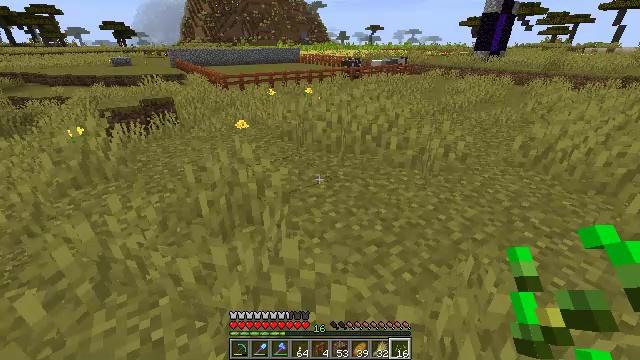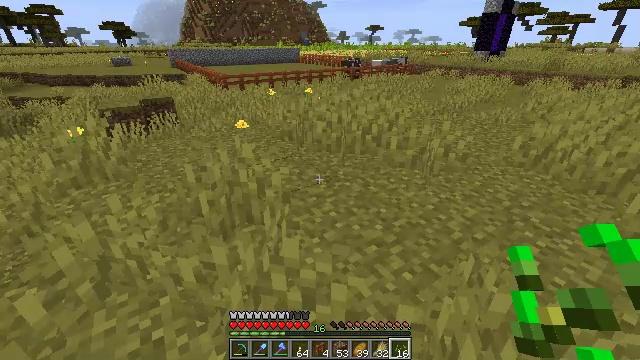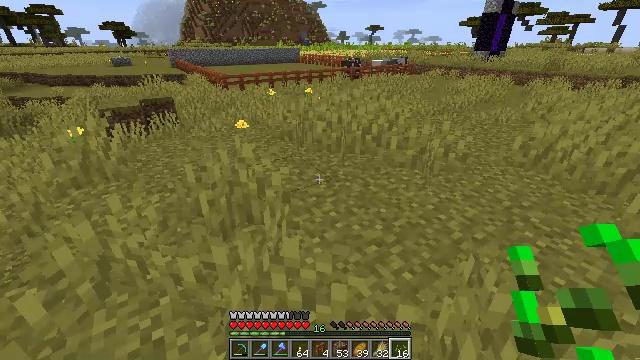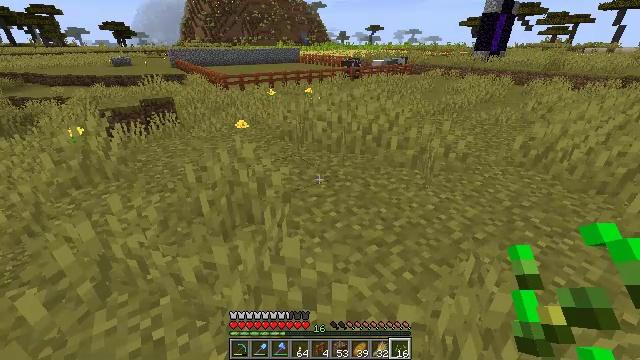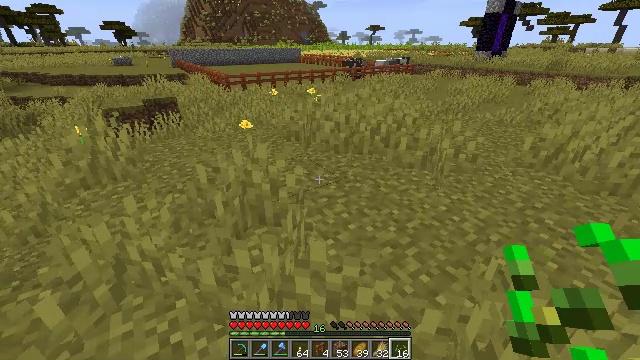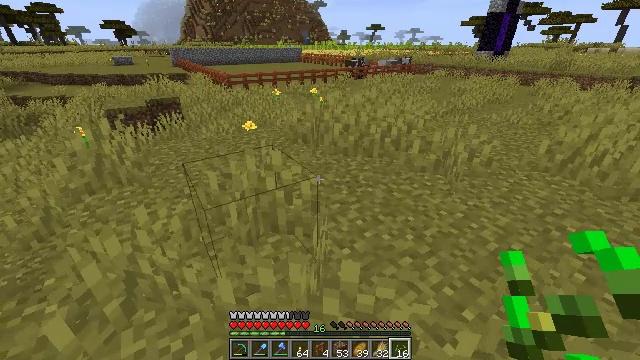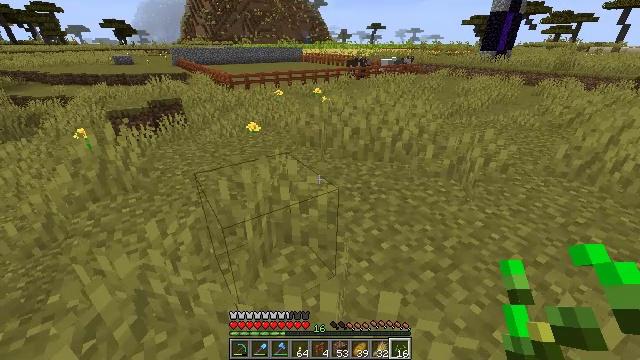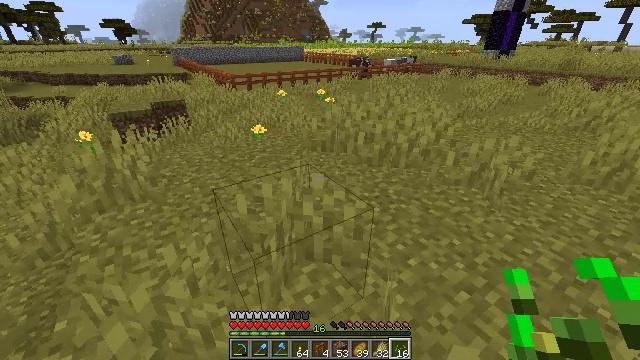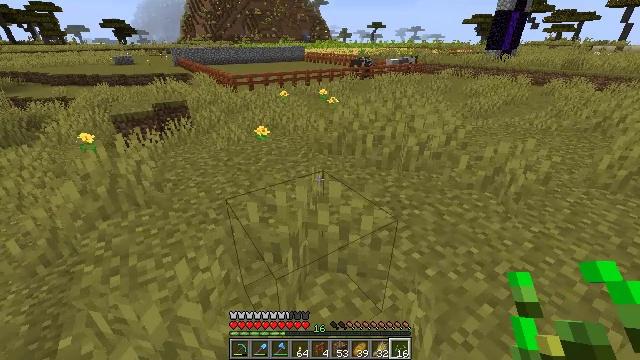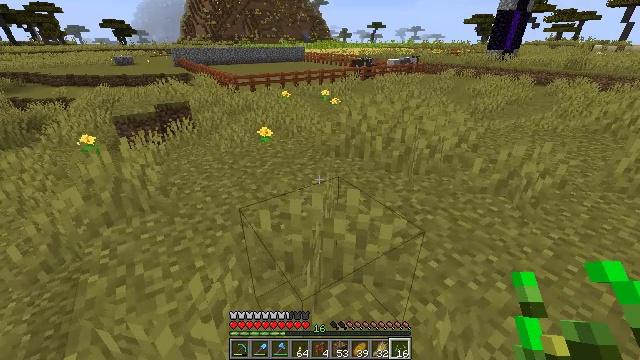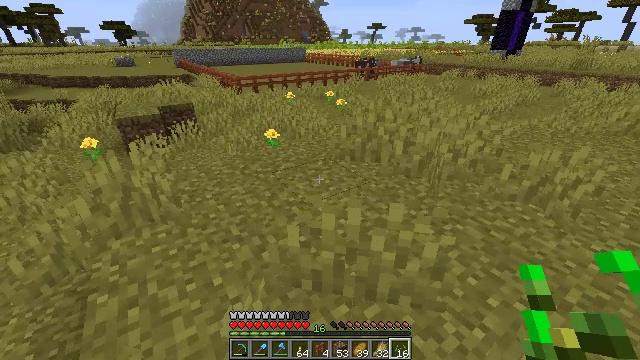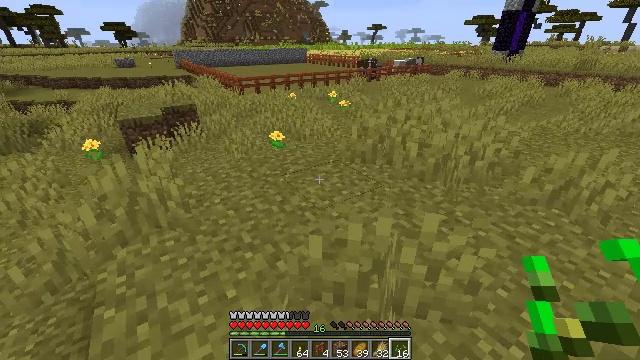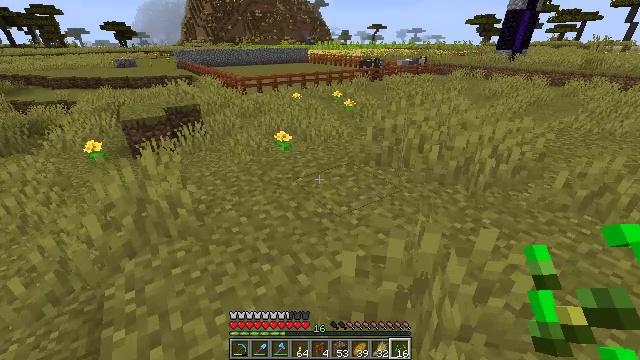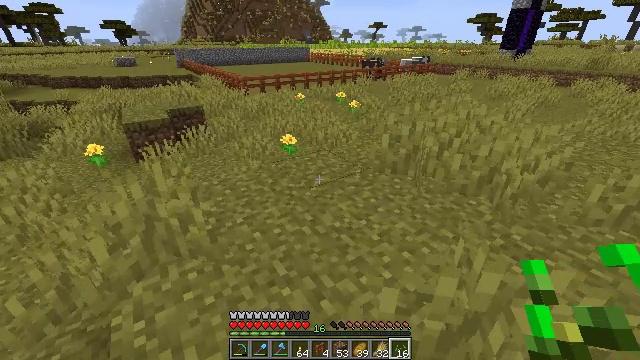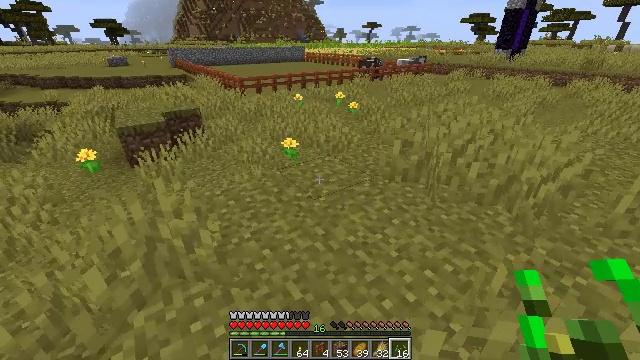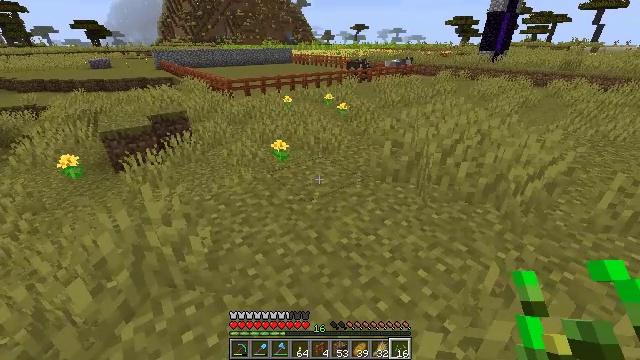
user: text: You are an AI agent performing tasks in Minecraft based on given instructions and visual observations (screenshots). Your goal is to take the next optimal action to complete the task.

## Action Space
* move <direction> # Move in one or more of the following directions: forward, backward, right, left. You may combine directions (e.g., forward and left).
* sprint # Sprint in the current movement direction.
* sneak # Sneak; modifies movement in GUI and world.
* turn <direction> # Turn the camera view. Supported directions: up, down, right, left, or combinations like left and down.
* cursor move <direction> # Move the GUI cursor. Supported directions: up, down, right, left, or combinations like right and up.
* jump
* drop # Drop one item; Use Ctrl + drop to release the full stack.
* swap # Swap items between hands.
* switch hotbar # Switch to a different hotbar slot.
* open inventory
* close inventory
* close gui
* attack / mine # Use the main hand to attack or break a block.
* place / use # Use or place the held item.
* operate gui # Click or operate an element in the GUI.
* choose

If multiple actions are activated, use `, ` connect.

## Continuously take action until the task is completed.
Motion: motion action
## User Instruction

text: Break the acacia fence to collect it.
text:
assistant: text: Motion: no_op
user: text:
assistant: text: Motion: no_op
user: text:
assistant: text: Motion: move left
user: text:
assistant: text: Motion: move forward and move left
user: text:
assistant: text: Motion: move forward and move left
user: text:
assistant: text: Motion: move forward and move left
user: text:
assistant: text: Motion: move forward and move left
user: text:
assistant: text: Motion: move forward and move left
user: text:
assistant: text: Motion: move forward and move left
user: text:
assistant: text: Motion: move forward and move left
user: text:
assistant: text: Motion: move forward and move left
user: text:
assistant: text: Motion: move forward and move left
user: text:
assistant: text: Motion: move forward and move left
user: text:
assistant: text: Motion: move forward and move left, turn right
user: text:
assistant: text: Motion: move forward and move left, turn right
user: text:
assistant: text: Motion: move forward and move left, turn right
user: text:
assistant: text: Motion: move forward and move left, turn right
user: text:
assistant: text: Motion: turn right
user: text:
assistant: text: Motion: no_op
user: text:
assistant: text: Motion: no_op
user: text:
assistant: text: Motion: no_op
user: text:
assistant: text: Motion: no_op
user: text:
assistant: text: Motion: no_op
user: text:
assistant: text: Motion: no_op
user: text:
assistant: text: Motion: turn right
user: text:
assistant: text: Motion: turn right and up
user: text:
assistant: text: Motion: turn right and up
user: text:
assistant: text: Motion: turn right and up
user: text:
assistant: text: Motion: turn right
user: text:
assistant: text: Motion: turn right